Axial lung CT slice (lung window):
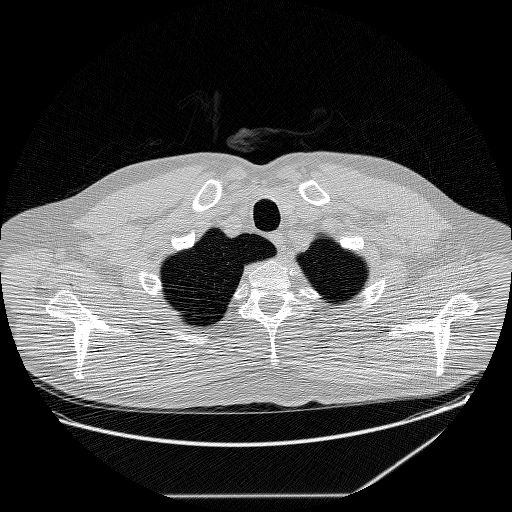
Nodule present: no